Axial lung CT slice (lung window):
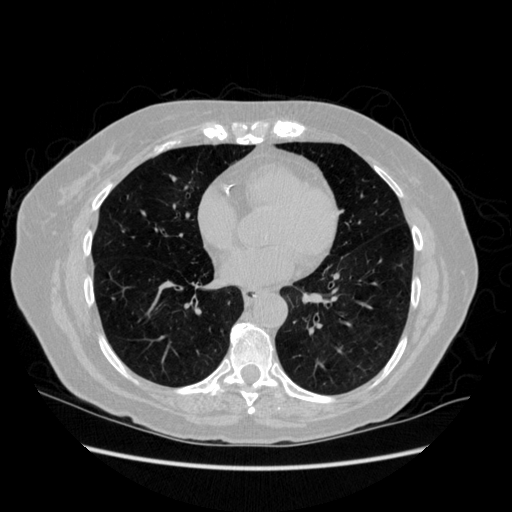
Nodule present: yes
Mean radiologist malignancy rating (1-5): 2.667